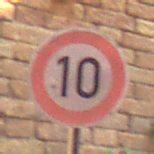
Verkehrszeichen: Geschwindigkeit10
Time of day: MorningAfternoon
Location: Outdoor (Urban)
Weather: Clear
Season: NotSpecified
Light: Natural